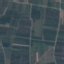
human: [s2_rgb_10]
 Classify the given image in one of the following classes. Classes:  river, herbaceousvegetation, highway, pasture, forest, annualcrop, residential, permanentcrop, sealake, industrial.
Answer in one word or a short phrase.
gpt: PermanentCrop